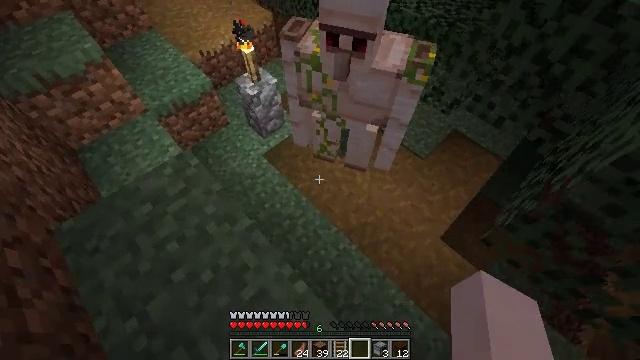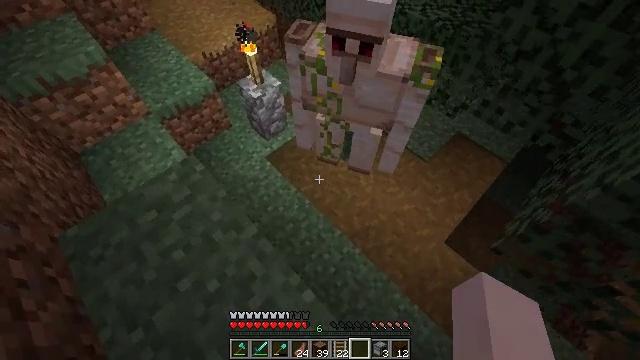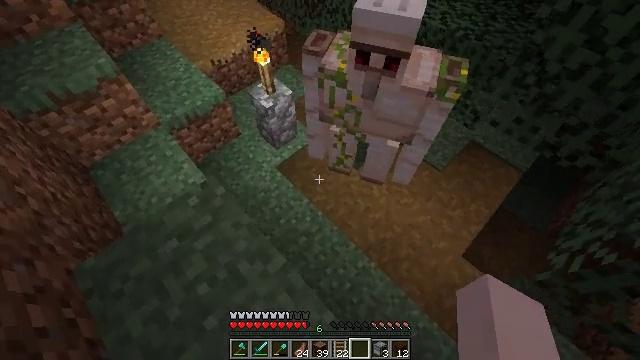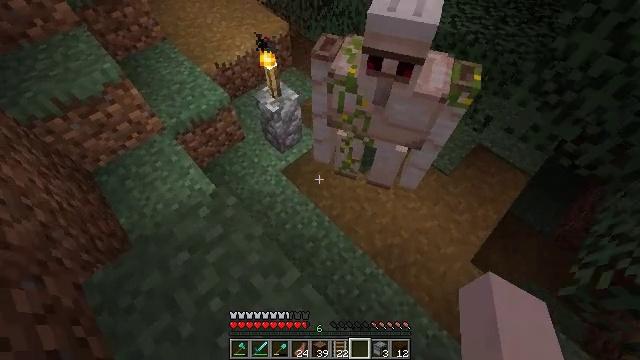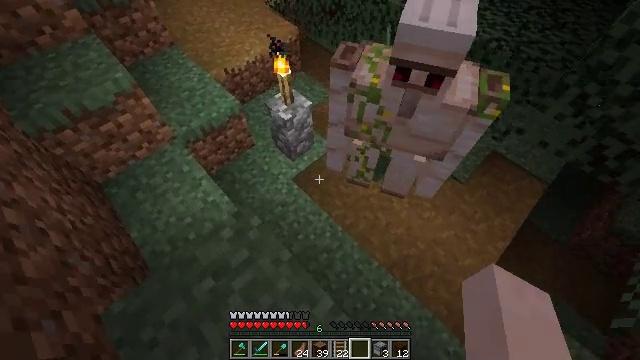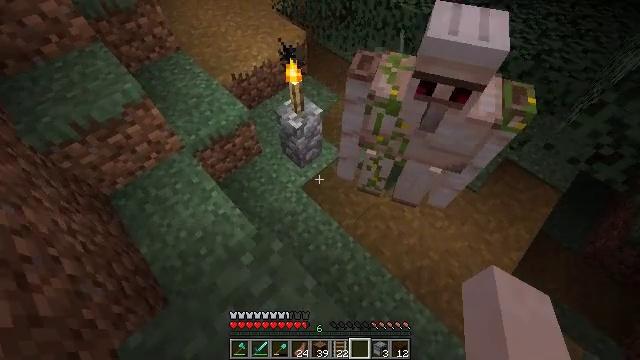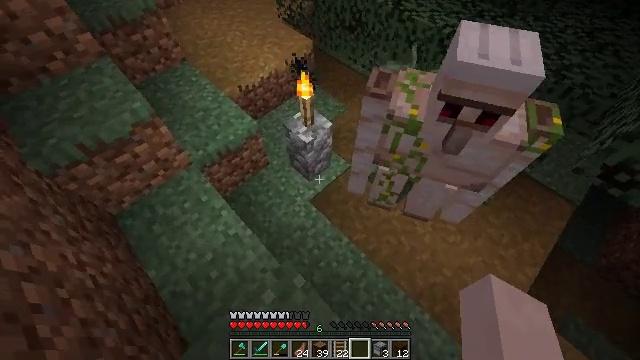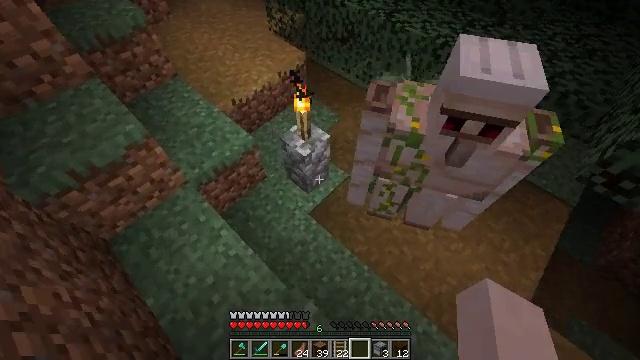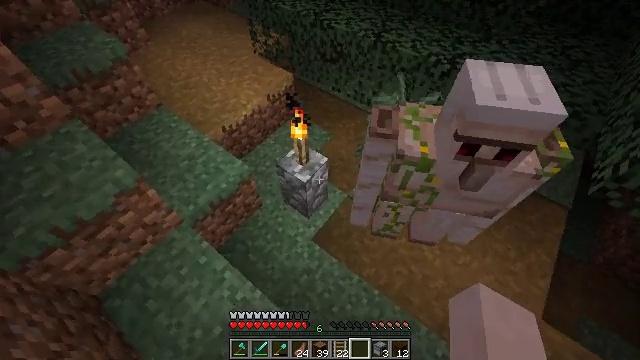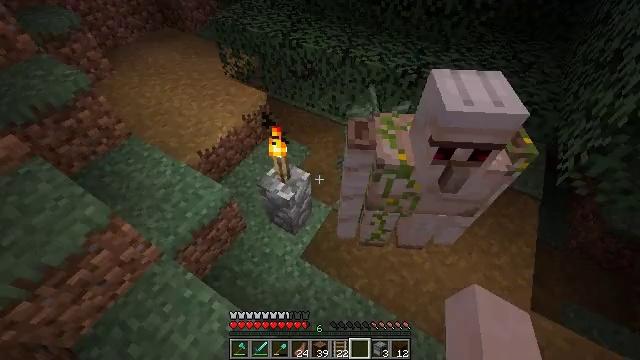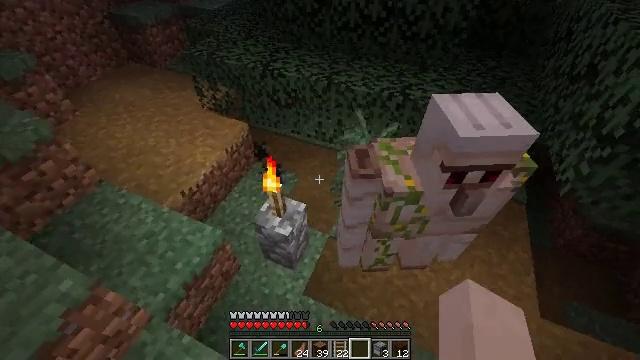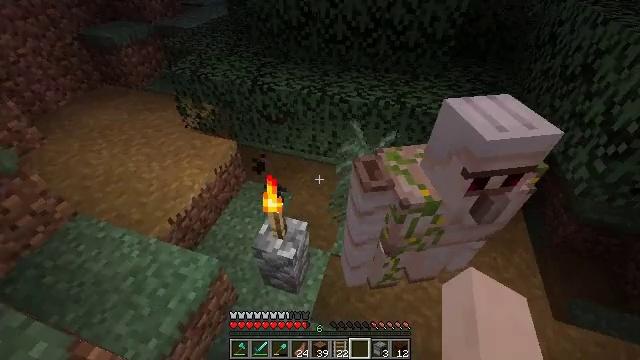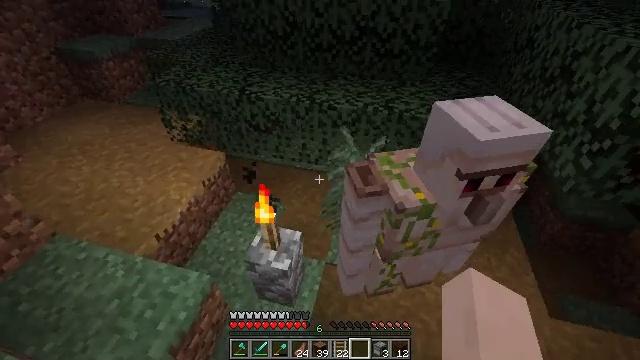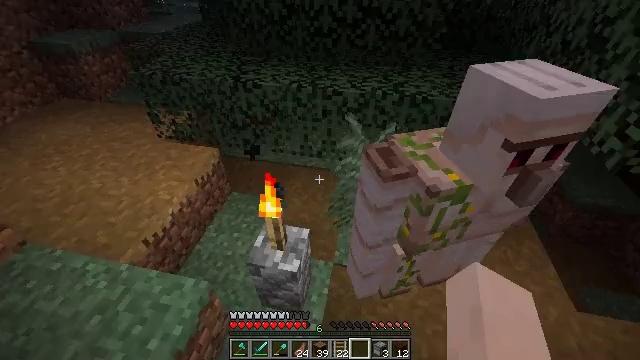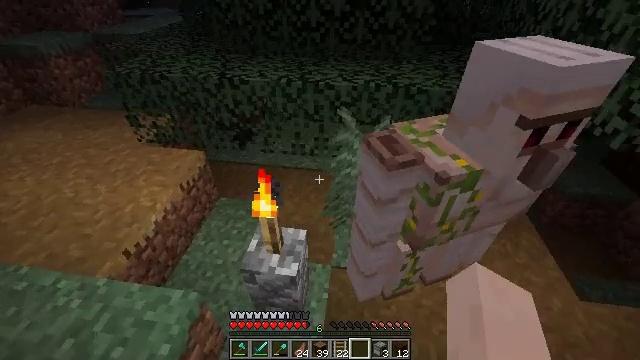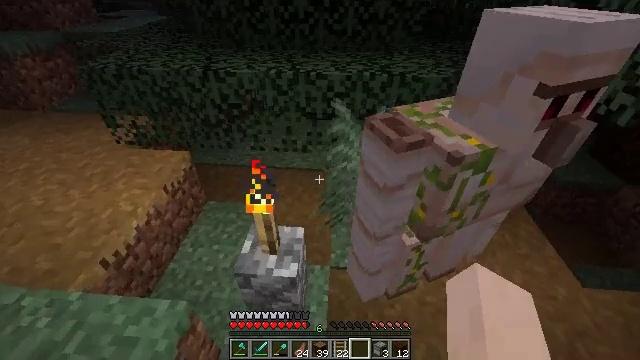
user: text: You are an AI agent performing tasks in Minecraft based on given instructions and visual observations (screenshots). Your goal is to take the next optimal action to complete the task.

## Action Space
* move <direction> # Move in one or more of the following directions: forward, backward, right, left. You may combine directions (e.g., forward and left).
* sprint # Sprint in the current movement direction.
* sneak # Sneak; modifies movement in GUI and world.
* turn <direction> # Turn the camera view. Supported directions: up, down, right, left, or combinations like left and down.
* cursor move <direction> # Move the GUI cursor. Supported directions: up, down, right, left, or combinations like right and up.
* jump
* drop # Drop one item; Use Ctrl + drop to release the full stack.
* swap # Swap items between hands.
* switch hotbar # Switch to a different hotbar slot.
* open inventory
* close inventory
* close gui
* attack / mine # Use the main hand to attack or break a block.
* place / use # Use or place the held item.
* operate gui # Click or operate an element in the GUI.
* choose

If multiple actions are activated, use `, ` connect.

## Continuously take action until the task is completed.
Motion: motion action
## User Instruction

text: Attack the large fern to gather it.
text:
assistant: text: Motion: move forward and move left
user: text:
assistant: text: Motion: move forward and move left
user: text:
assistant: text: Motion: move forward and move left
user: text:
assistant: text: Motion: move forward and move left
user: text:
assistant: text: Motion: move forward and move left
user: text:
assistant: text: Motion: move forward and move left
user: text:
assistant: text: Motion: move forward and move left, turn right and up
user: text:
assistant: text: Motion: move forward and move left, turn right and up
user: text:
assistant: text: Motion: move forward and move left, turn right and up
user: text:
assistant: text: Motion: move forward and move left, turn right and up
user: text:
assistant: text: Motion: move forward and move left, turn right and up
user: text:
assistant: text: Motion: move forward and move left, turn right and up
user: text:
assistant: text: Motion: move forward and move left, turn right and up
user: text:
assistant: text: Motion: move forward and move left, turn right and up
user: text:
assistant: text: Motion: move forward and move left, turn right and up
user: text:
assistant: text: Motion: move forward and move left, turn right and up
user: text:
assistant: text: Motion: move forward and move left, turn right and up
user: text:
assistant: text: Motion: turn right and up
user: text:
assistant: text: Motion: turn right and up
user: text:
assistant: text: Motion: turn right and up
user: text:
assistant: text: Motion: turn up
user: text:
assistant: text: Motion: no_op
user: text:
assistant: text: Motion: no_op
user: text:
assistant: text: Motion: turn right and up
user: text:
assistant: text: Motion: turn right and up
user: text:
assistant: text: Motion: turn up
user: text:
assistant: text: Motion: turn up
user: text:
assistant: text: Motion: turn up
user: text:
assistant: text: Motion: turn up
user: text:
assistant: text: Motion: turn left